Question: As I see it, there are two ways to handle mouse events to draw a picture.
The first is to detect when the mouse moves and draw a line to where the mouse is, shown <URL>. However, the problem with this is that with a large brush size, many gaps appear between each "line" that is not straight since it is using the line's stroke size to create thick lines.
The other way is to draw circles when the mouse moves as is shown <URL>. The problem with this is that gaps appear between each circle if the mouse moves faster than the computer detects mouse input.
Here's a screenshot with my issues with both:

What is the best way to implement a brush like MS Paint's, with a decently-big brush size with no gaps in the stroke of the line or no gaps between each circle?
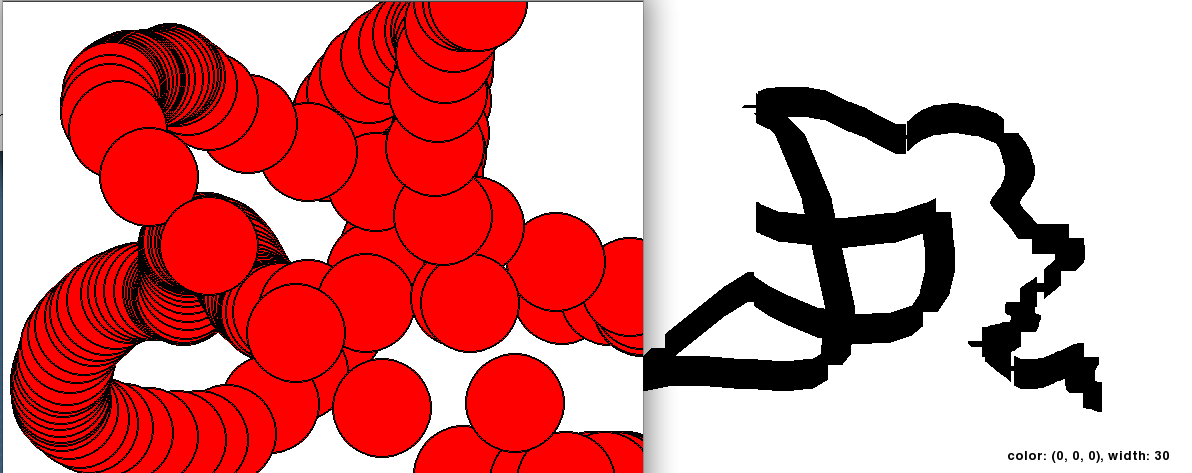
Answer: Why not do both?
Draw a circle at each endpoint and a line between the two.
rofl, just couldn't stop myself.
Actually, you don't want to use 'pygame.draw.line' because it cheats. It fills a 1 pixel wide row or column (depending on angle of attack) of pixels. If you do go at a roughly perpendicular angle, 0 deg or 90 deg, this isn't an issue, but at 45's, you'll notice a sort of effect.
The only solution is to draw a circle at every pixel's distance. Here...
'''
import pygame, random
screen = pygame.display.set_mode((800,600))
draw_on = False
last_pos = (0, 0)
color = (255, 128, 0)
radius = 10
def roundline(srf, color, start, end, radius=1):
dx = end[0]-start[0]
dy = end[1]-start[1]
distance = max(abs(dx), abs(dy))
for i in range(distance):
x = int( start[0]+float(i)/distance*dx)
y = int( start[1]+float(i)/distance*dy)
pygame.draw.circle(srf, color, (x, y), radius)
try:
while True:
e = pygame.event.wait()
if e.type == pygame.QUIT:
raise StopIteration
if e.type == pygame.MOUSEBUTTONDOWN:
color = (random.randrange(256), random.randrange(256), random.randrange(256))
pygame.draw.circle(screen, color, e.pos, radius)
draw_on = True
if e.type == pygame.MOUSEBUTTONUP:
draw_on = False
if e.type == pygame.MOUSEMOTION:
if draw_on:
pygame.draw.circle(screen, color, e.pos, radius)
roundline(screen, color, e.pos, last_pos, radius)
last_pos = e.pos
pygame.display.flip()
except StopIteration:
pass
pygame.quit()
'''